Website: lowes
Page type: order-returns
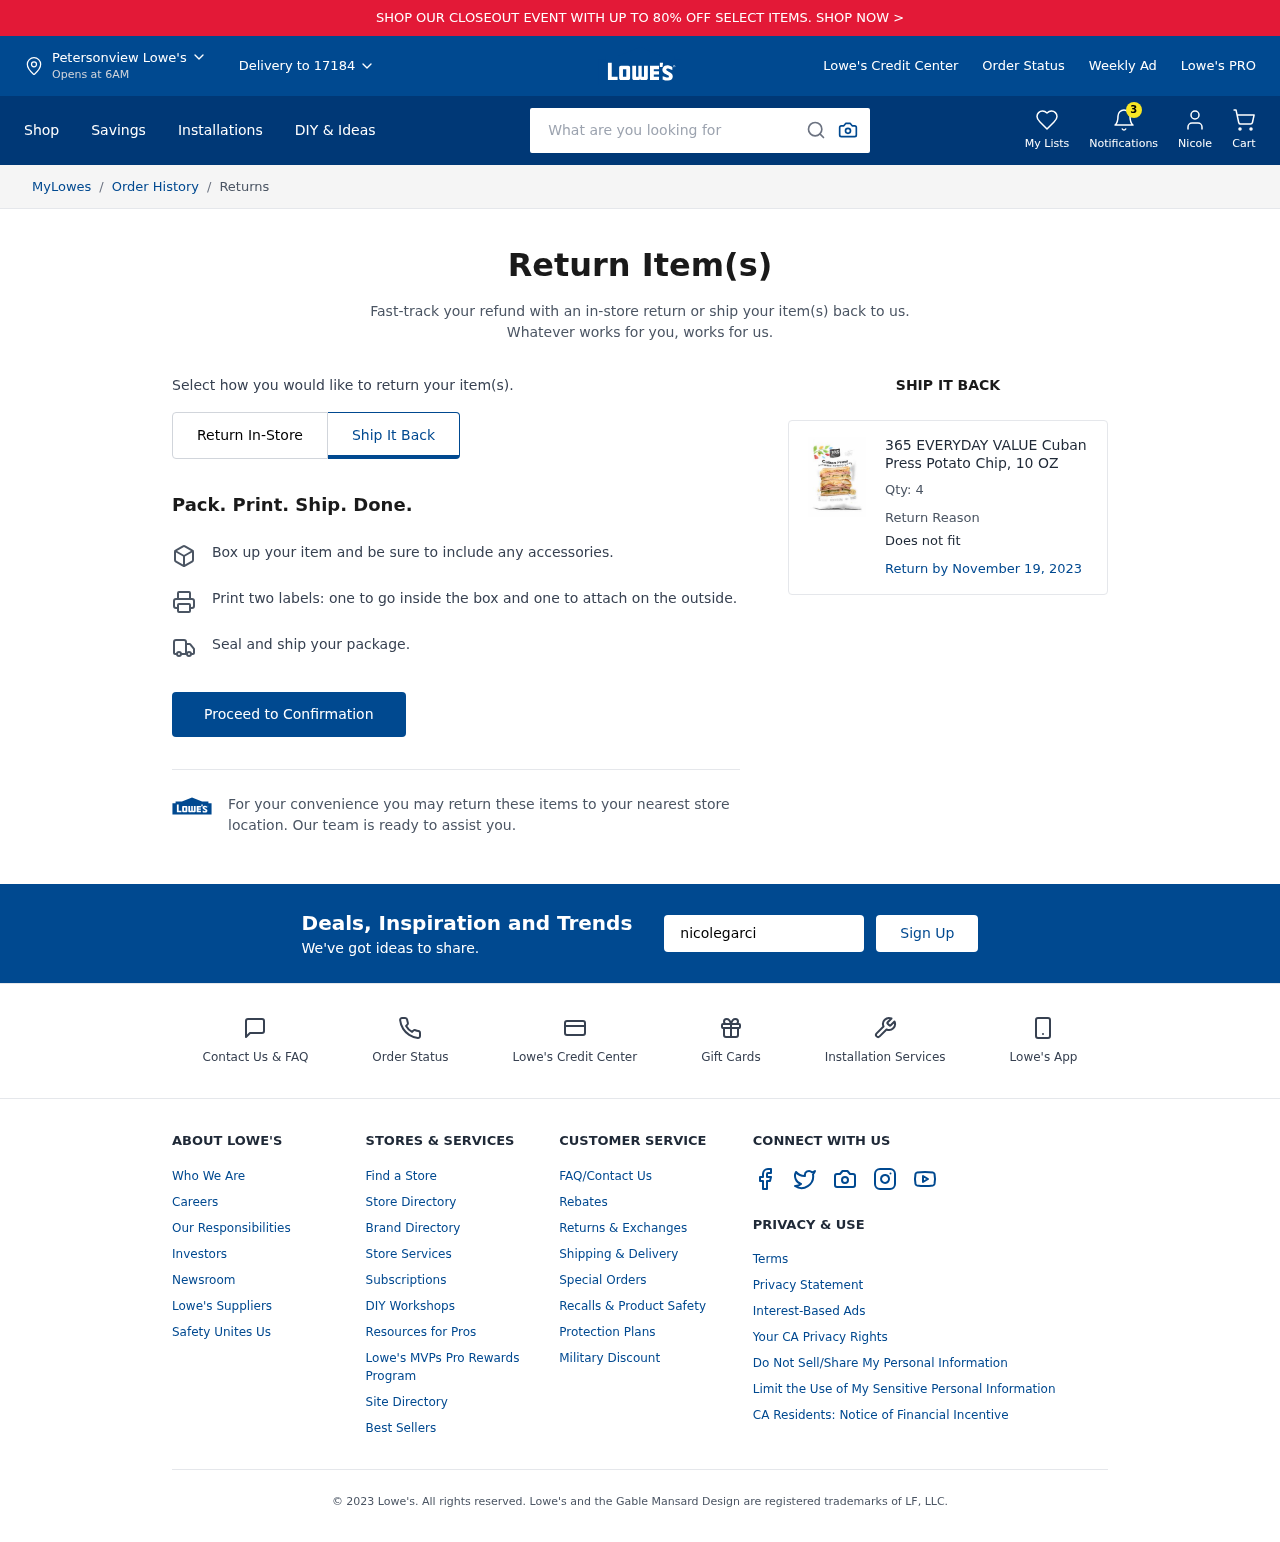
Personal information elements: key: PII_CITY
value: Petersonview
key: PII_EMAIL
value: nicolegarcia@gmail.com
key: PII_FIRSTNAME
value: Nicole
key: PII_POSTCODE
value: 17184
Product elements: key: PRODUCT1_NAME
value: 365 EVERYDAY VALUE Cuban Press Potato Chip, 10 OZ
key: PRODUCT1_QUANTITY
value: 4
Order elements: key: ORDER_RETURN_BY_DATE
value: November 19, 2023
Search elements: key: HEADER_SEARCH
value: What are you looking for
Other elements: key: NOTIFICATION_COUNT
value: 3